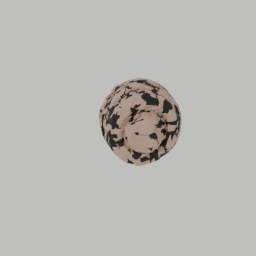
Label: nature